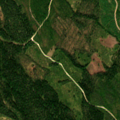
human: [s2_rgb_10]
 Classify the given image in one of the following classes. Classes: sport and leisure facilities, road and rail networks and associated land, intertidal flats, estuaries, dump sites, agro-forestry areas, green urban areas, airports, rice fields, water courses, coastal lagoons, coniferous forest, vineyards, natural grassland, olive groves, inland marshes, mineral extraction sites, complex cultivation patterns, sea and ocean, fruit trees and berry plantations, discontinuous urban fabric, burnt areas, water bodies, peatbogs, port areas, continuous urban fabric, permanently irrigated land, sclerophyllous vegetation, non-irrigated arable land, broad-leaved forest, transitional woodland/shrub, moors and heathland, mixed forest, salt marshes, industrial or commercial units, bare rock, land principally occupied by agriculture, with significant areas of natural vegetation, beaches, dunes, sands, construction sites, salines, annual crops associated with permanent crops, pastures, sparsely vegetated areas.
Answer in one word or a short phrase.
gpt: coniferous forest, mixed forest